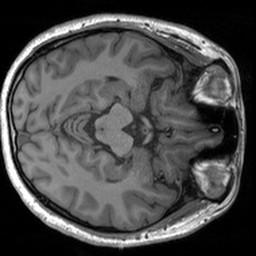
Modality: T1w
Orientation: axial
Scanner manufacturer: siemens
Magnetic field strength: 3 T
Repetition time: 1.54 s
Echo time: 0.00234 s